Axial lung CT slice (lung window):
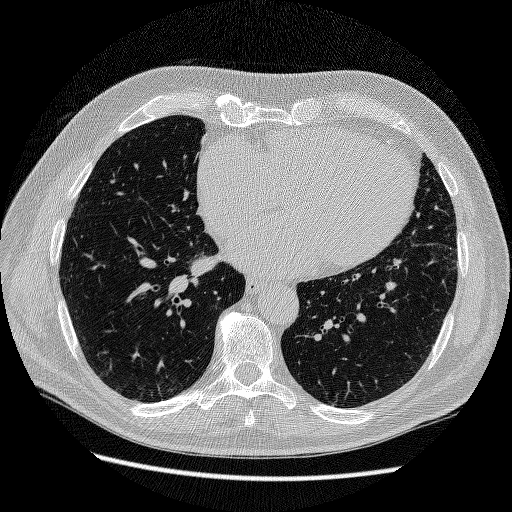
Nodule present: no